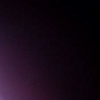
Label: space